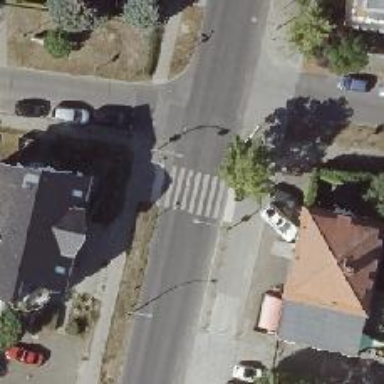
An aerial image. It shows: Footway with asphalt surface and zebra crossing.